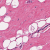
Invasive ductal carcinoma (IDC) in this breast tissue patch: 0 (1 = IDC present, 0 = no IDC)